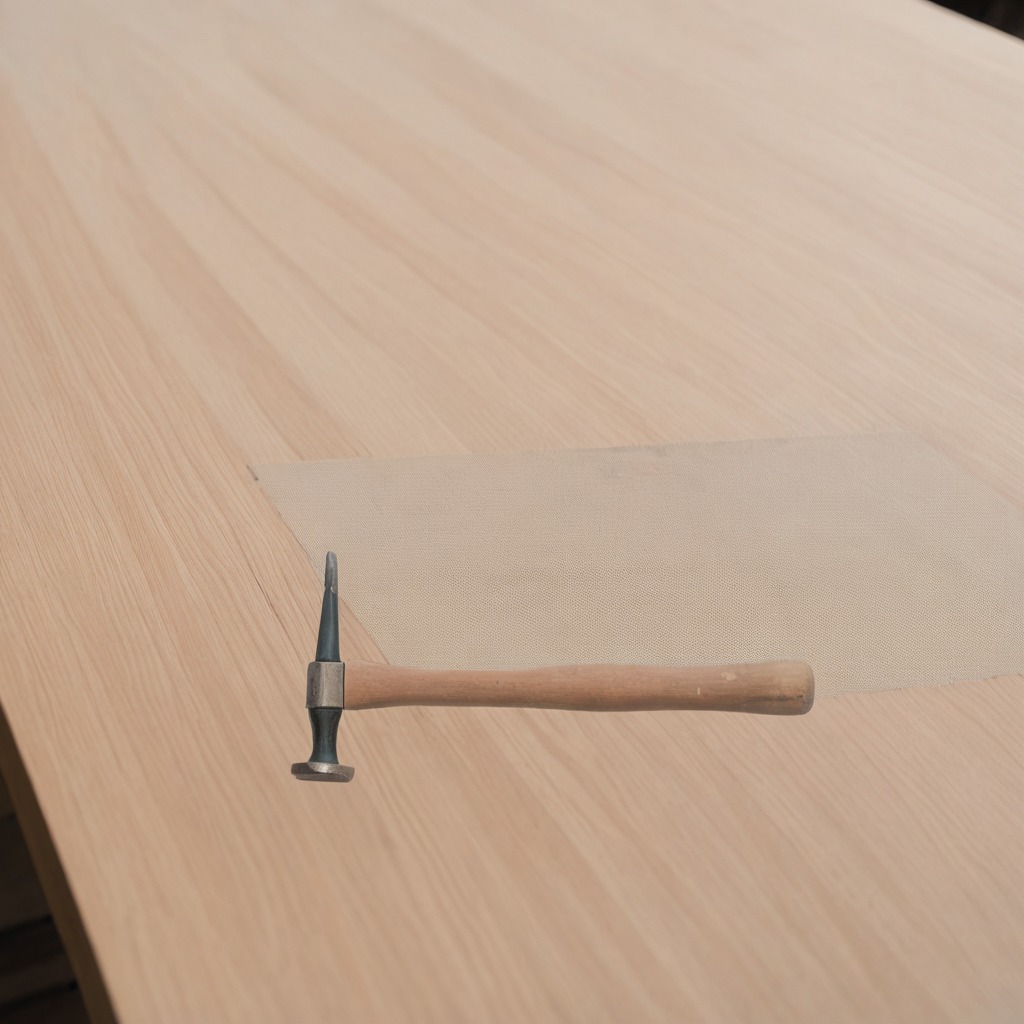
A hammer lies on the wooden table in an outdoor workshop during daytime bright natural light soft shadows worn but beneath the cloth.